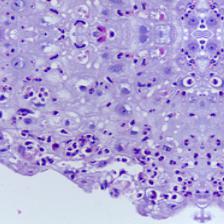
Diagnosis: OSCC